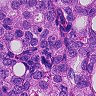
Metastatic tissue present: yes